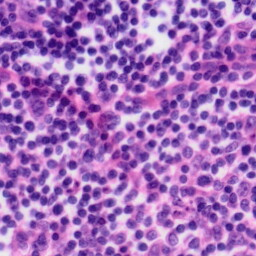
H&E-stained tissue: Tonsil